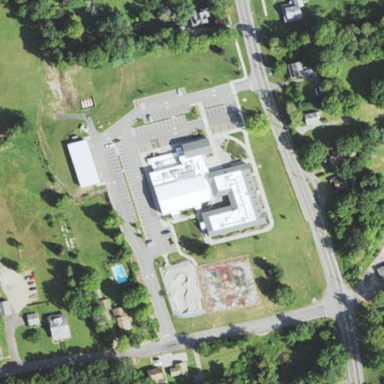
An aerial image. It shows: Town hall building designated for town events.